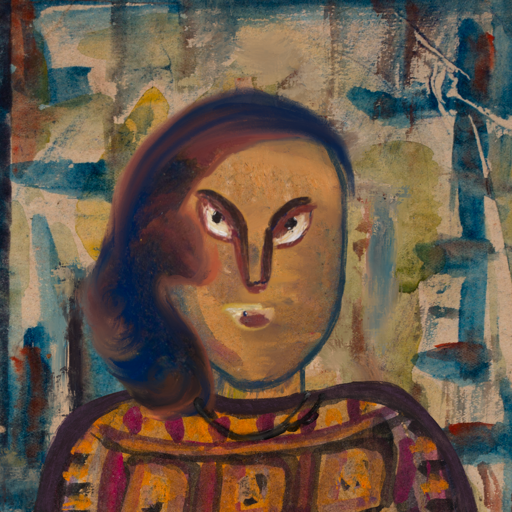
Background: Orphan, Head And Neck Front: In_The_Sun, Face Front: After_Raid, Bust: Doll, Hair Front: Mother_And_Son_Son, Head Accessory: Blank, Second Necklace: Blank, Necklace: Orphan, Baby: Blank